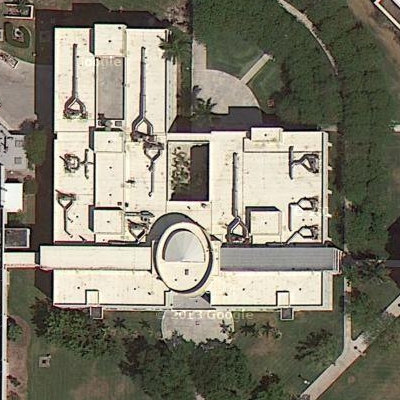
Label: cIndustry